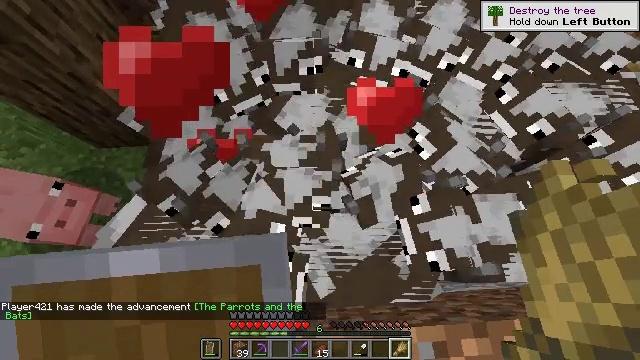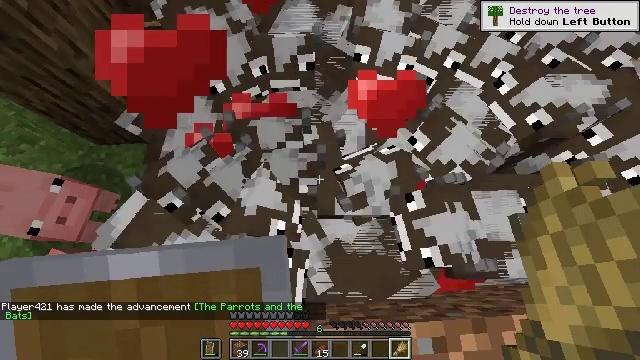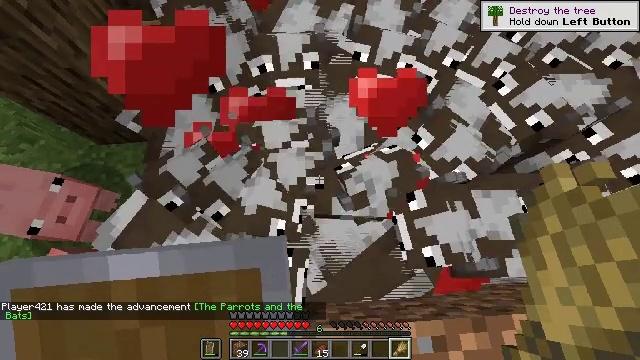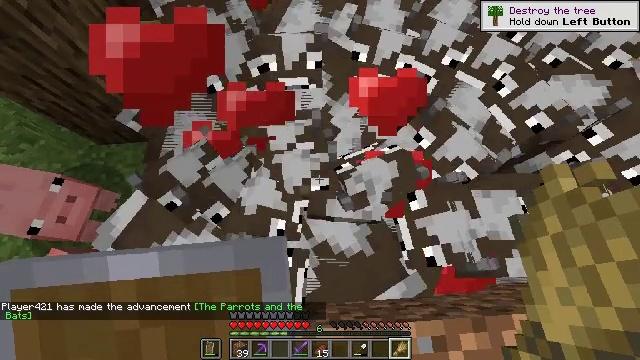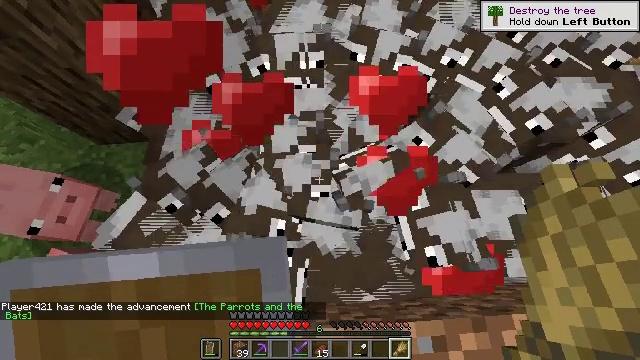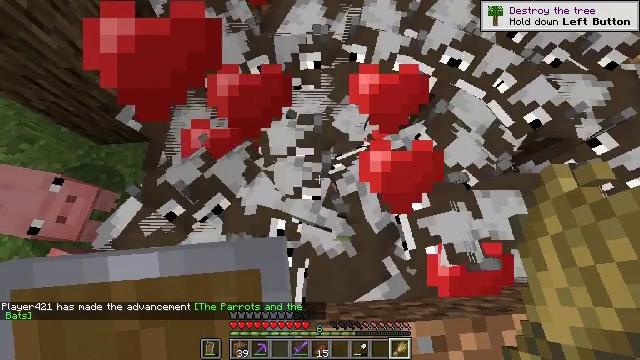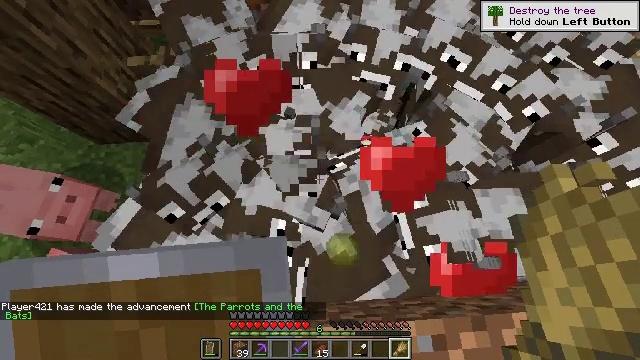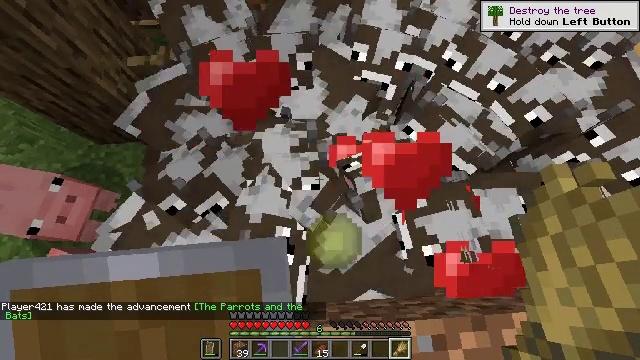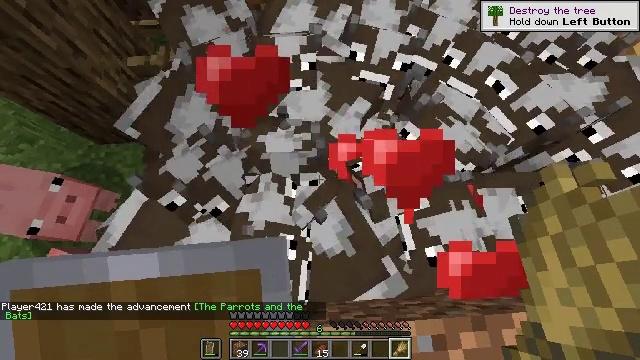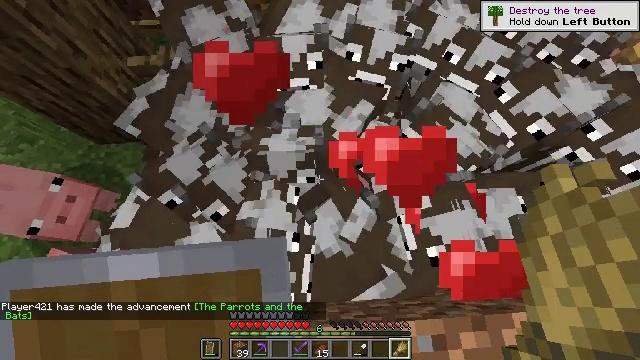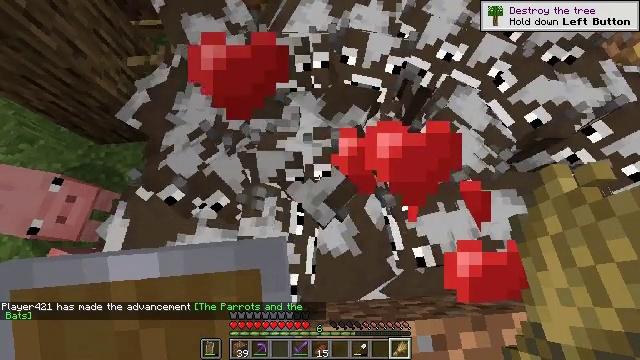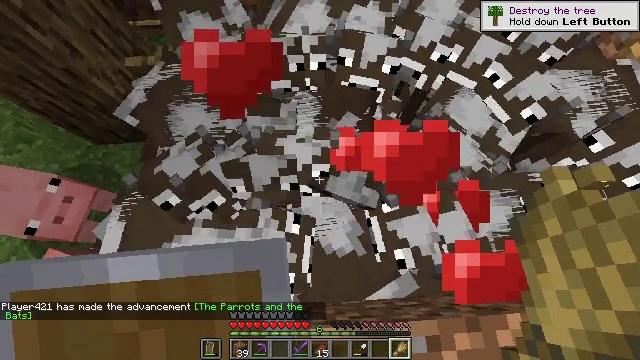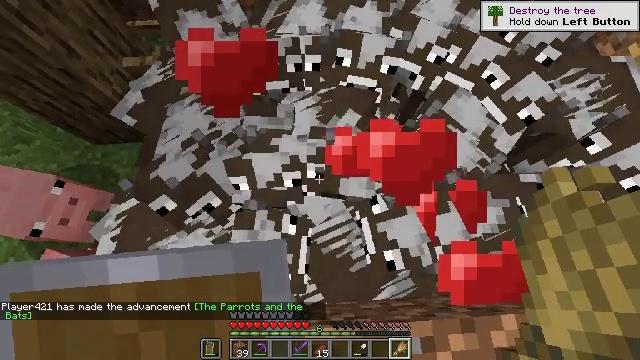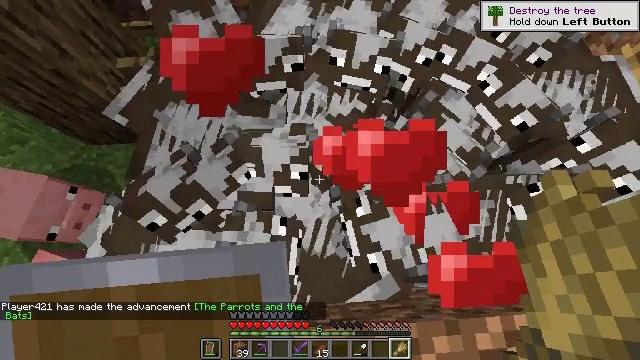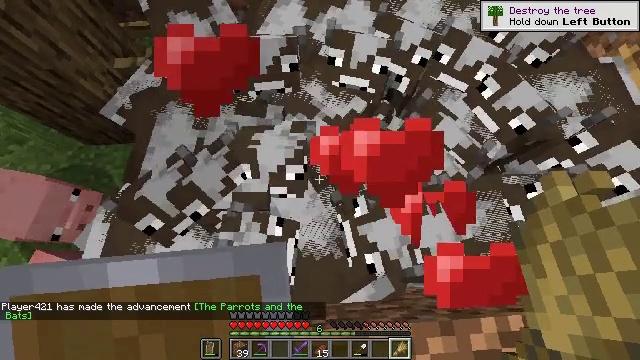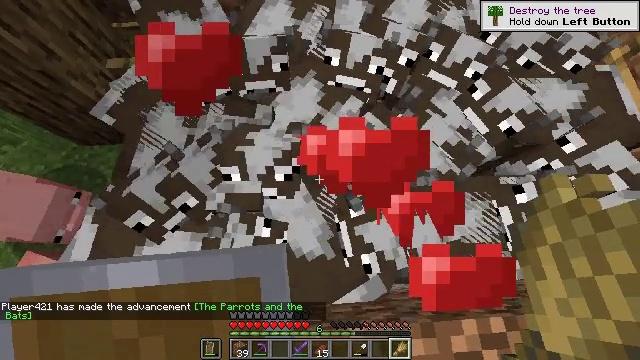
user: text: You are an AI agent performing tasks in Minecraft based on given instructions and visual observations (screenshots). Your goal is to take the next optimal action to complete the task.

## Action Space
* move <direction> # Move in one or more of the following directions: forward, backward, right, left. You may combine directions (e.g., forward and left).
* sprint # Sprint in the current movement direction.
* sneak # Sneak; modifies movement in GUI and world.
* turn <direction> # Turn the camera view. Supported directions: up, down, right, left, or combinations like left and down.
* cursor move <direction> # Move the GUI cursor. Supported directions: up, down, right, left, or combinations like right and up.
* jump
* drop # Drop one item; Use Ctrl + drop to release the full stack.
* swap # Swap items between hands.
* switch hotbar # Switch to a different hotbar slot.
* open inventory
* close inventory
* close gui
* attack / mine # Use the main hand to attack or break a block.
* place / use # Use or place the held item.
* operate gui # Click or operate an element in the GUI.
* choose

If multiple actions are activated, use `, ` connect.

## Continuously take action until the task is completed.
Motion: motion action
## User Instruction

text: Mine the observer block.
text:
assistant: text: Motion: sneak, use / place
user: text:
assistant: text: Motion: sneak, use / place
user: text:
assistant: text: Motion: sneak, use / place
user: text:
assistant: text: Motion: sneak, use / place
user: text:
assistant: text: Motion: sneak
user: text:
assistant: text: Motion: sneak
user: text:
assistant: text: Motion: sneak
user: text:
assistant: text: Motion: sneak
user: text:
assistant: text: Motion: sneak
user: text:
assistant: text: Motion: sneak
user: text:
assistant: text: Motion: move right, sneak
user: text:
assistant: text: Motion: move right, sneak
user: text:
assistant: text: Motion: move right, sneak
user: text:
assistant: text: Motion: move right, sneak
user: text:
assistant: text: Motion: move right, sneak
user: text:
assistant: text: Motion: move right, sneak
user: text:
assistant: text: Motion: move right, sneak
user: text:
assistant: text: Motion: move right, sneak, use / place
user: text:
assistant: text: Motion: move right, sneak, use / place
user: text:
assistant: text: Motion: move right, sneak, use / place
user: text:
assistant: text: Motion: move right, sneak, use / place
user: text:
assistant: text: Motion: move right, sneak
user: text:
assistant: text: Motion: move right, sneak
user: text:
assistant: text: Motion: move right, sneak
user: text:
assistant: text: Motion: move right, sneak
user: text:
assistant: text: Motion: move right, sneak
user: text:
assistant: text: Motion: move right, sneak
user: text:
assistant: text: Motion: move right, sneak
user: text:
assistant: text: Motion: move right, sneak
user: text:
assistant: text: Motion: move right, sneak